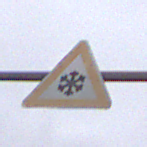
Verkehrszeichen: SchneeOderEisglaette
Umgebung: Outdoor, Nature
Tageszeit: Midday
Wetter: Overcast
Licht: Natural
Jahreszeit: NotSpecified
Kontrast: LowContrast